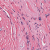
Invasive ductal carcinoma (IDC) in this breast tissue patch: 1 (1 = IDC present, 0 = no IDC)